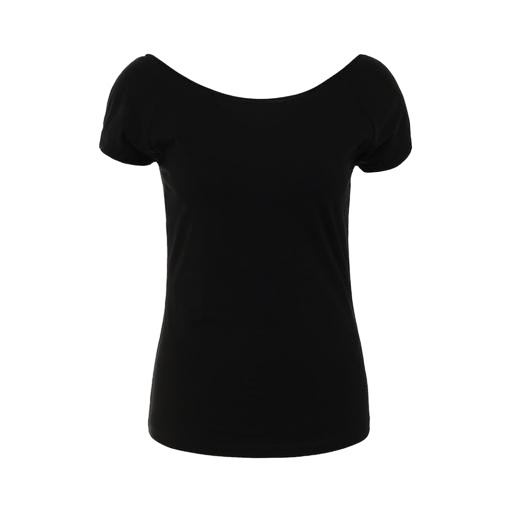
black cap-sleeve t-shirt, black scoop-neck tee, black petite boat-neck t-shirt only macy, white background